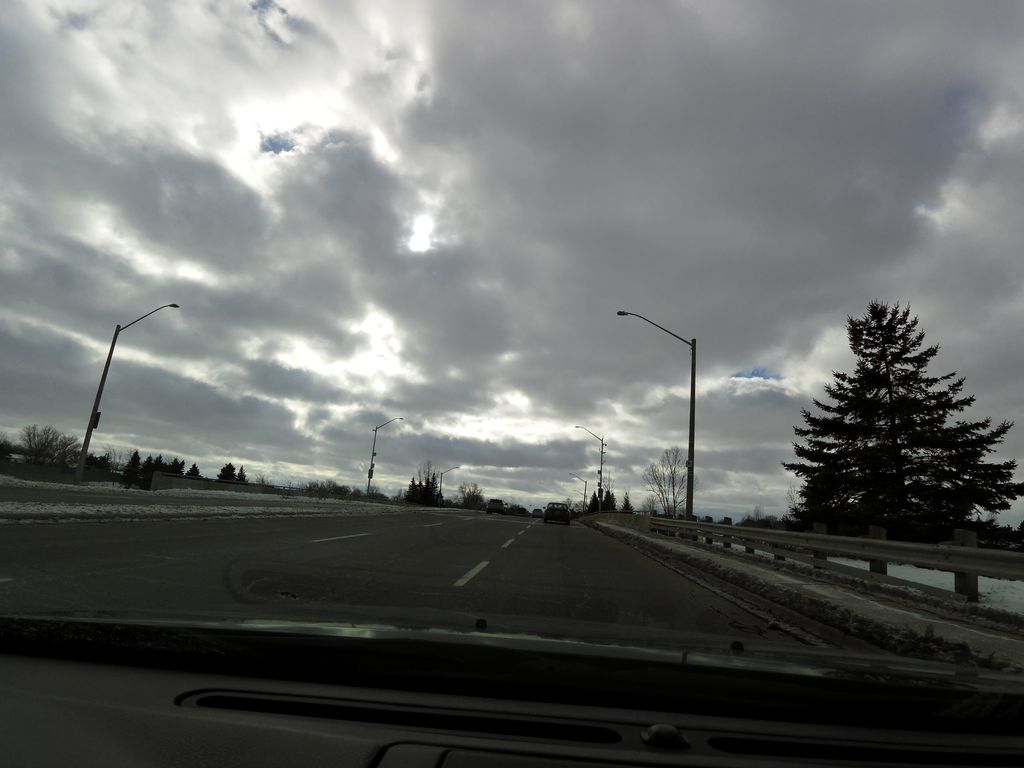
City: hamilton